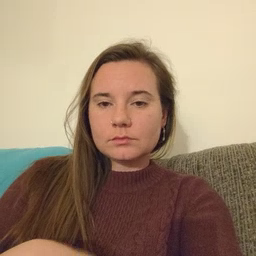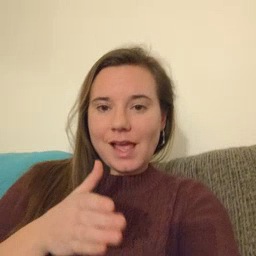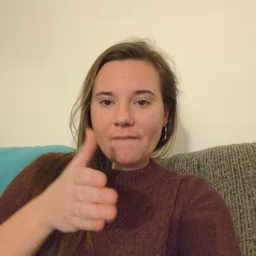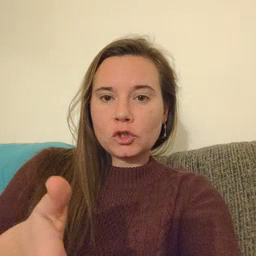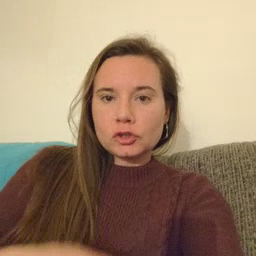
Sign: after